Point out the variations between the two images.
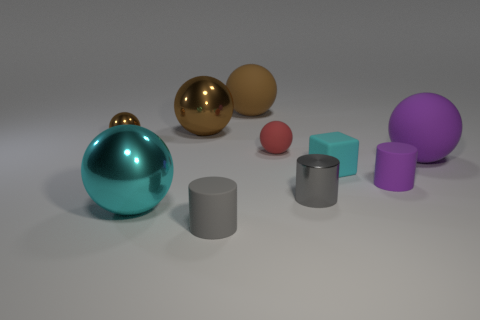
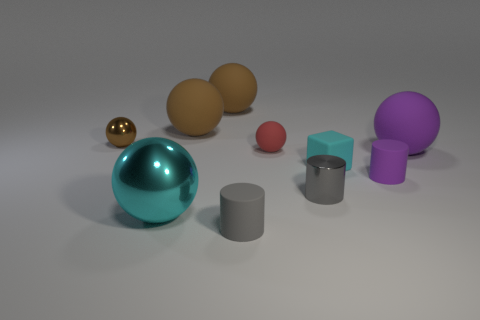
the big brown metal sphere turned rubber
the big brown metal thing changed to rubber
the big brown shiny sphere behind the red ball changed to rubber
the large brown metallic ball behind the purple rubber sphere changed to matte
the big brown metallic sphere behind the big purple ball became rubber